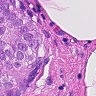
Metastatic tissue present: yes